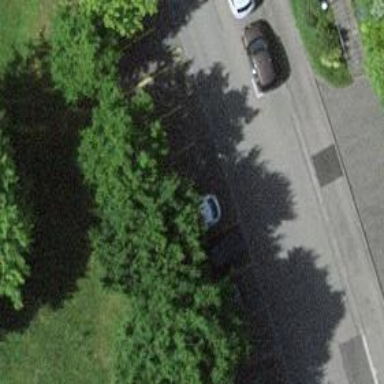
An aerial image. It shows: Street side parking area.